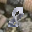
Label: 8